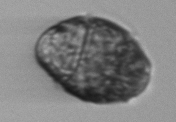
Label: Margalefidinium